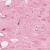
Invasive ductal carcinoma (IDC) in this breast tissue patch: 0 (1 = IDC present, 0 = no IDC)